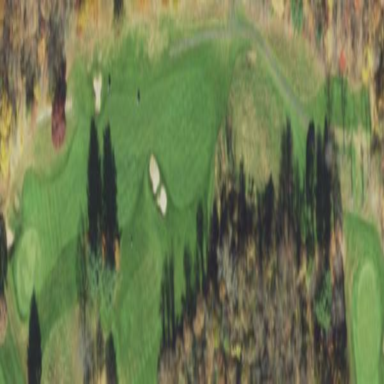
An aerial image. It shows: Golf pitch.